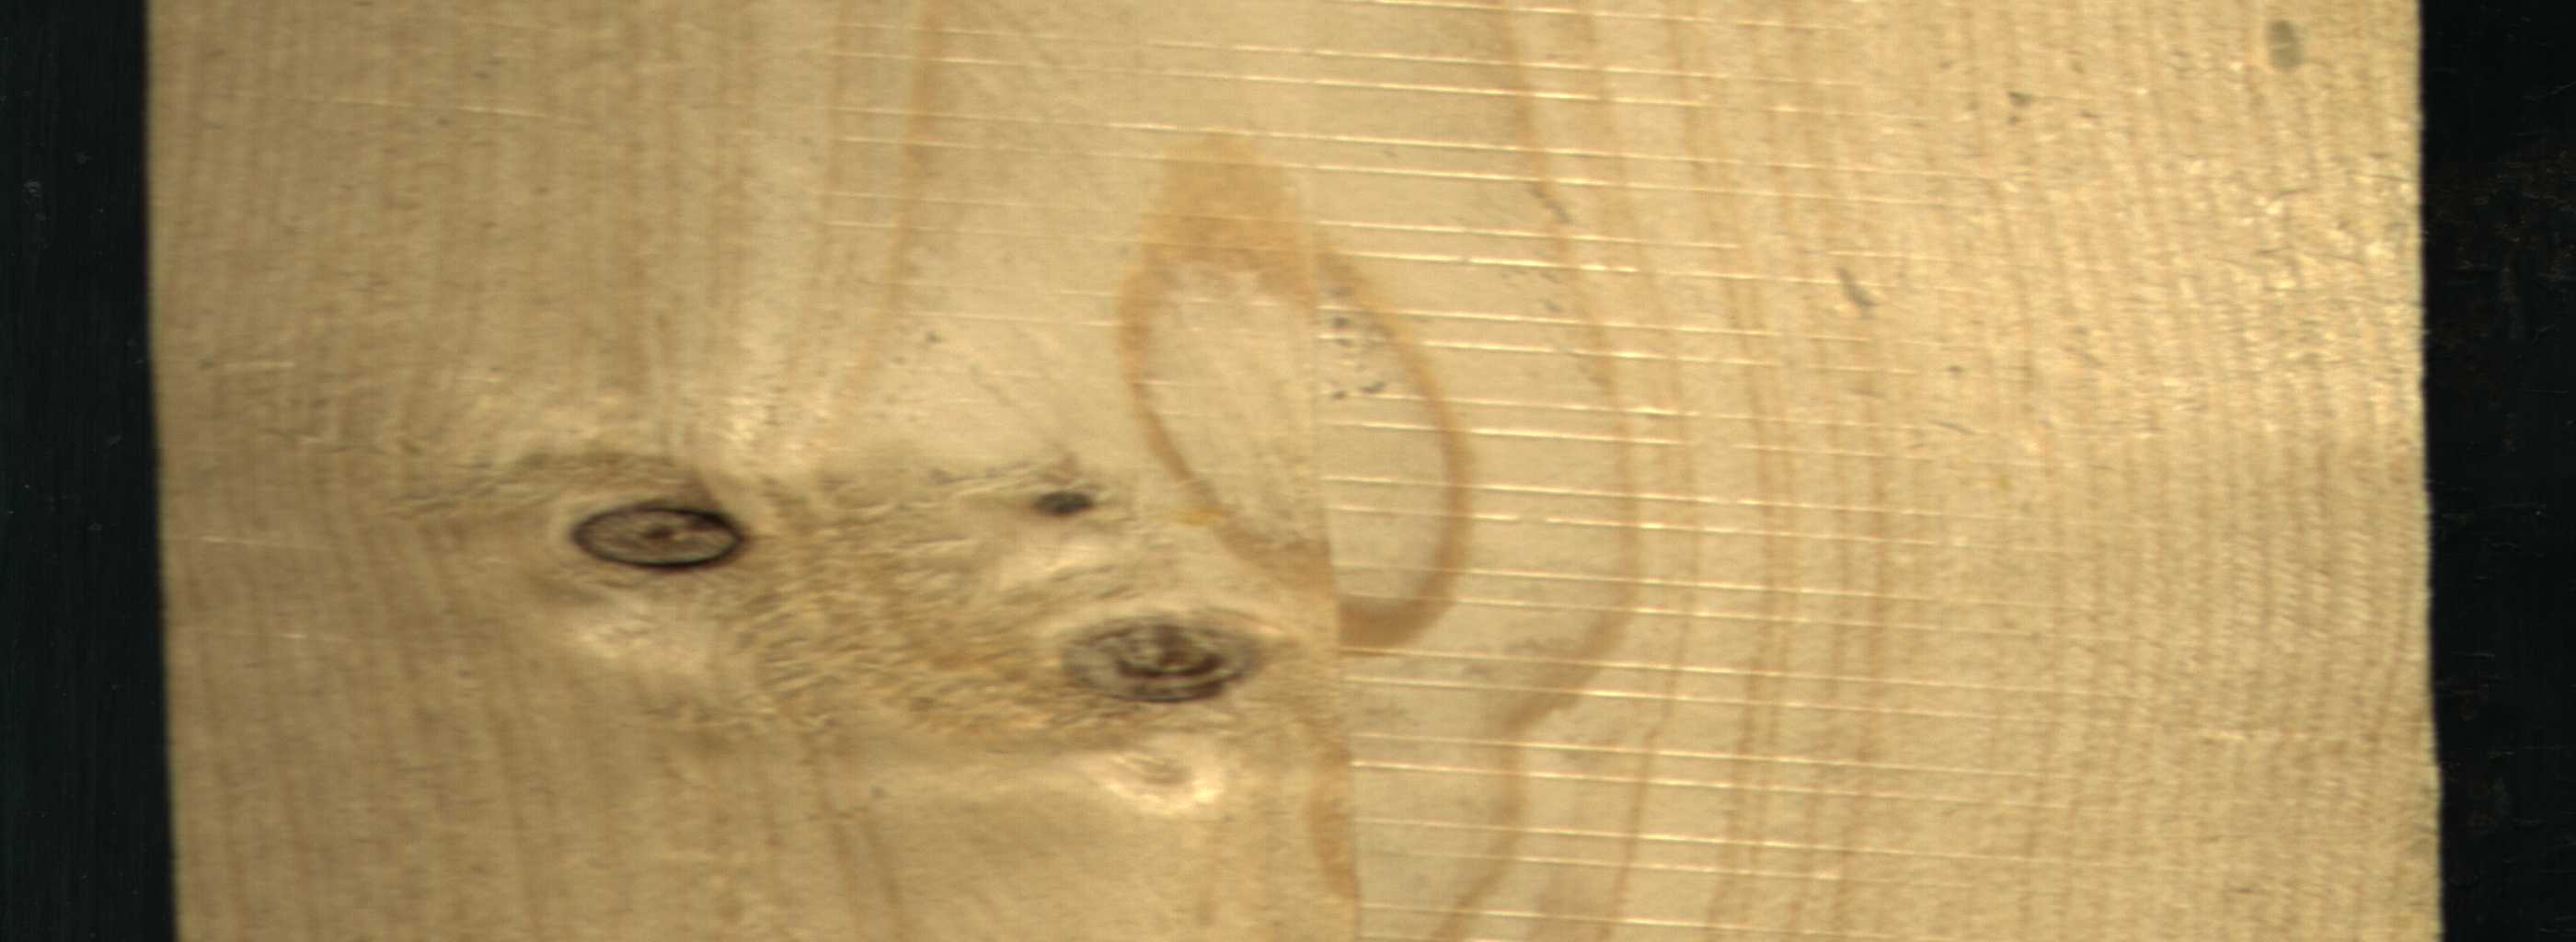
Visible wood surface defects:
Dead_Knot
Live_Knot
Live_Knot